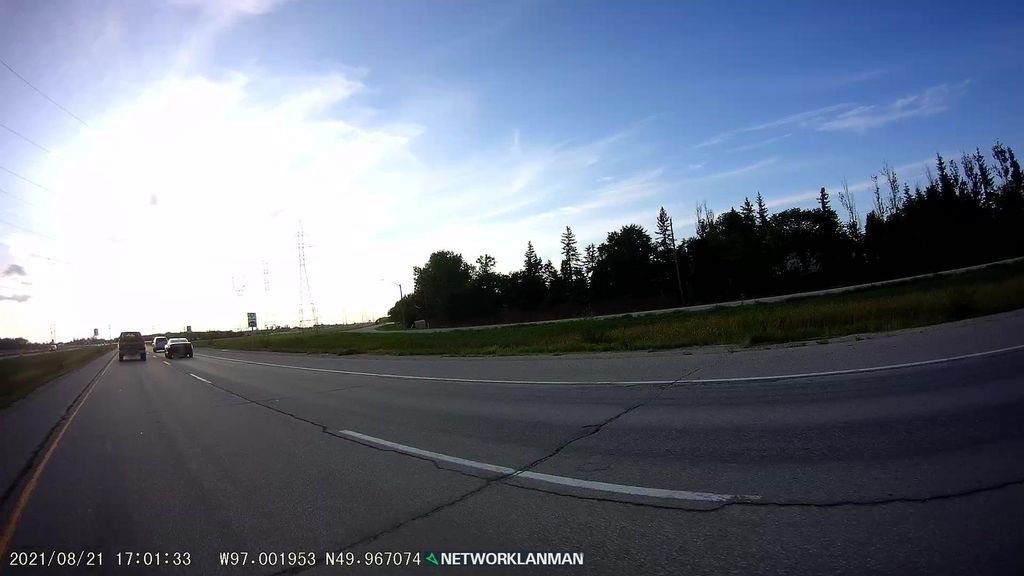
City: winnipeg